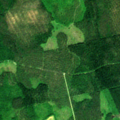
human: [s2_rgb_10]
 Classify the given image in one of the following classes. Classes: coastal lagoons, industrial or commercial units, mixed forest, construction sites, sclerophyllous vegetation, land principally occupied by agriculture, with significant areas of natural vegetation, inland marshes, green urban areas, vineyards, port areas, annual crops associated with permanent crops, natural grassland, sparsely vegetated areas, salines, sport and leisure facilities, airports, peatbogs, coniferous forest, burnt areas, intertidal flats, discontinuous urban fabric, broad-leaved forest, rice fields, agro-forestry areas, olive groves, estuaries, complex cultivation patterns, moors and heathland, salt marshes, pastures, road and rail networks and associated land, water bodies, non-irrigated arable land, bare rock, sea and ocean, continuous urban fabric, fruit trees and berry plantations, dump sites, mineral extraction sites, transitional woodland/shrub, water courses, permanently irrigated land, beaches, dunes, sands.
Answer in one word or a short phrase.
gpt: non-irrigated arable land, coniferous forest, mixed forest, transitional woodland/shrub